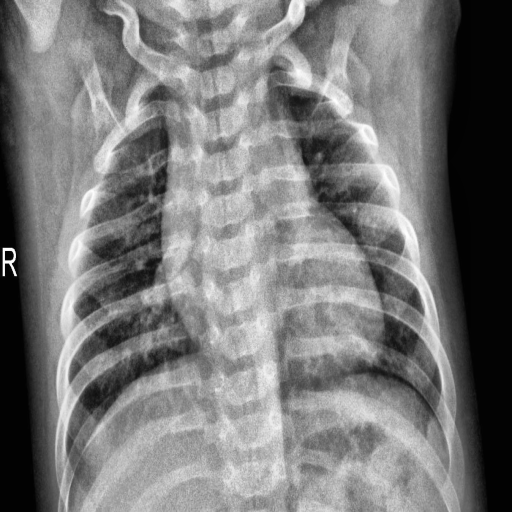
Finding: NORMAL